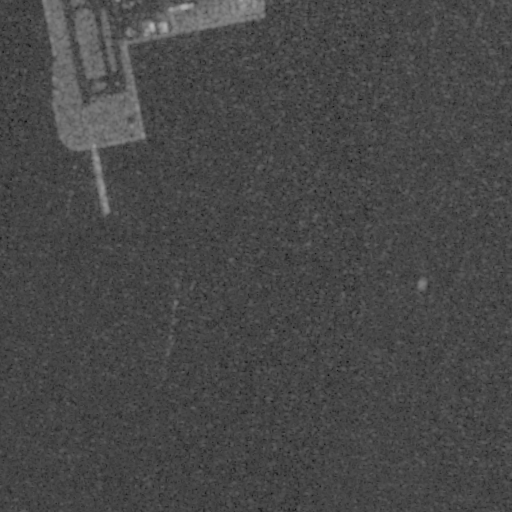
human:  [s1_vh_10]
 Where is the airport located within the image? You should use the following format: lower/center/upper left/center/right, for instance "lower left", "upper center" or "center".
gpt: The airport is located in the upper left of the image.
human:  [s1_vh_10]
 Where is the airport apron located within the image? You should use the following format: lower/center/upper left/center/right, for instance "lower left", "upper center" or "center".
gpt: The airport apron is located in the upper left of the image.
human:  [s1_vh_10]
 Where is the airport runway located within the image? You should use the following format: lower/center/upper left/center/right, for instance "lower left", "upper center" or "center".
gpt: The airport runway is located in the upper left of the image.
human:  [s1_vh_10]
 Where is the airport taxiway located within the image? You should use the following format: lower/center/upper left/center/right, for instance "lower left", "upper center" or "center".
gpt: The airport taxiway is located in the upper left of the image.
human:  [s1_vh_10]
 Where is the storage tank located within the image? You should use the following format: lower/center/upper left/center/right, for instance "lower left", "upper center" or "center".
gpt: The storage tank is located in the upper center of the image.
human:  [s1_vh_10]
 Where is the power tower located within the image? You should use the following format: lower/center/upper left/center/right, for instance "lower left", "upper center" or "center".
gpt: There is no power tower in the image.

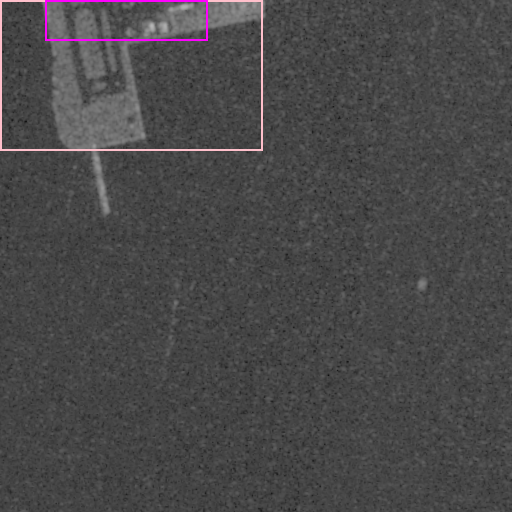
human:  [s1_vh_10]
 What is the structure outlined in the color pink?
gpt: The structure outlined in pink is an airport.
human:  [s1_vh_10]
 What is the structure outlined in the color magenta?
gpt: The structure outlined in magenta is an airport apron.
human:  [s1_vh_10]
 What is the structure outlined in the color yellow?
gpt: There is no yellow outline.